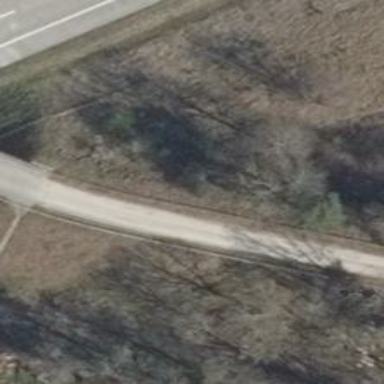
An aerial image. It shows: Unclassified road with compacted surface.